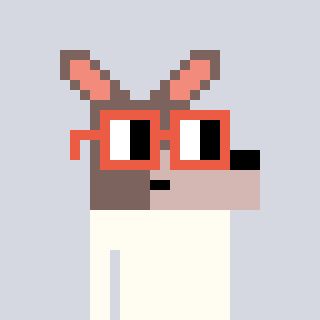
a pixel art character with square orange glasses, a kangaroo-shaped head and a gunk-colored body on a cool background